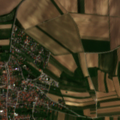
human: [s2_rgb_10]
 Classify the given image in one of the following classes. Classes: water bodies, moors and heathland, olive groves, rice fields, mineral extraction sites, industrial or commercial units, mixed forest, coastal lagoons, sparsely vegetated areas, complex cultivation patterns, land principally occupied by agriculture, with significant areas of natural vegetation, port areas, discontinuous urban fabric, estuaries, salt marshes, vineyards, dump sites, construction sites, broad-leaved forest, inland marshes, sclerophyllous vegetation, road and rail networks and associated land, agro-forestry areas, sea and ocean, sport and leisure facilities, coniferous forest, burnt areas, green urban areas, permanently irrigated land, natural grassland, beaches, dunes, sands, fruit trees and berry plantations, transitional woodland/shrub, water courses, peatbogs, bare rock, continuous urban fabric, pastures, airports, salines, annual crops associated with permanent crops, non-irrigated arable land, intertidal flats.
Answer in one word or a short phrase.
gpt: discontinuous urban fabric, non-irrigated arable land, vineyards, land principally occupied by agriculture, with significant areas of natural vegetation